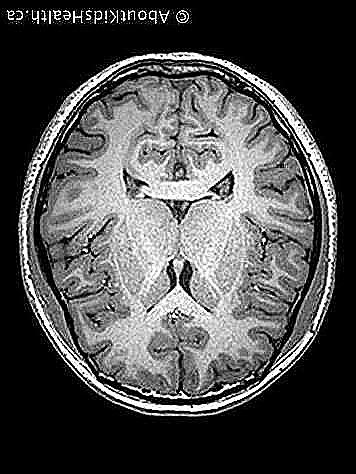
Label: notumor